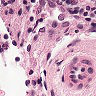
Metastatic tissue present: no